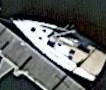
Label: Civil_yacht